Field crop: tomato
Growth stage: 1
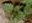
Species: solanum